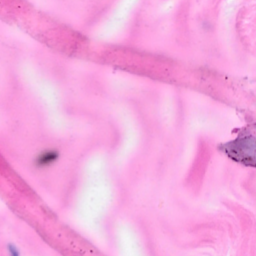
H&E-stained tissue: Breast